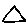
Label: triangle